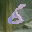
Label: 6